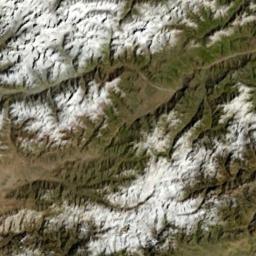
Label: snowberg